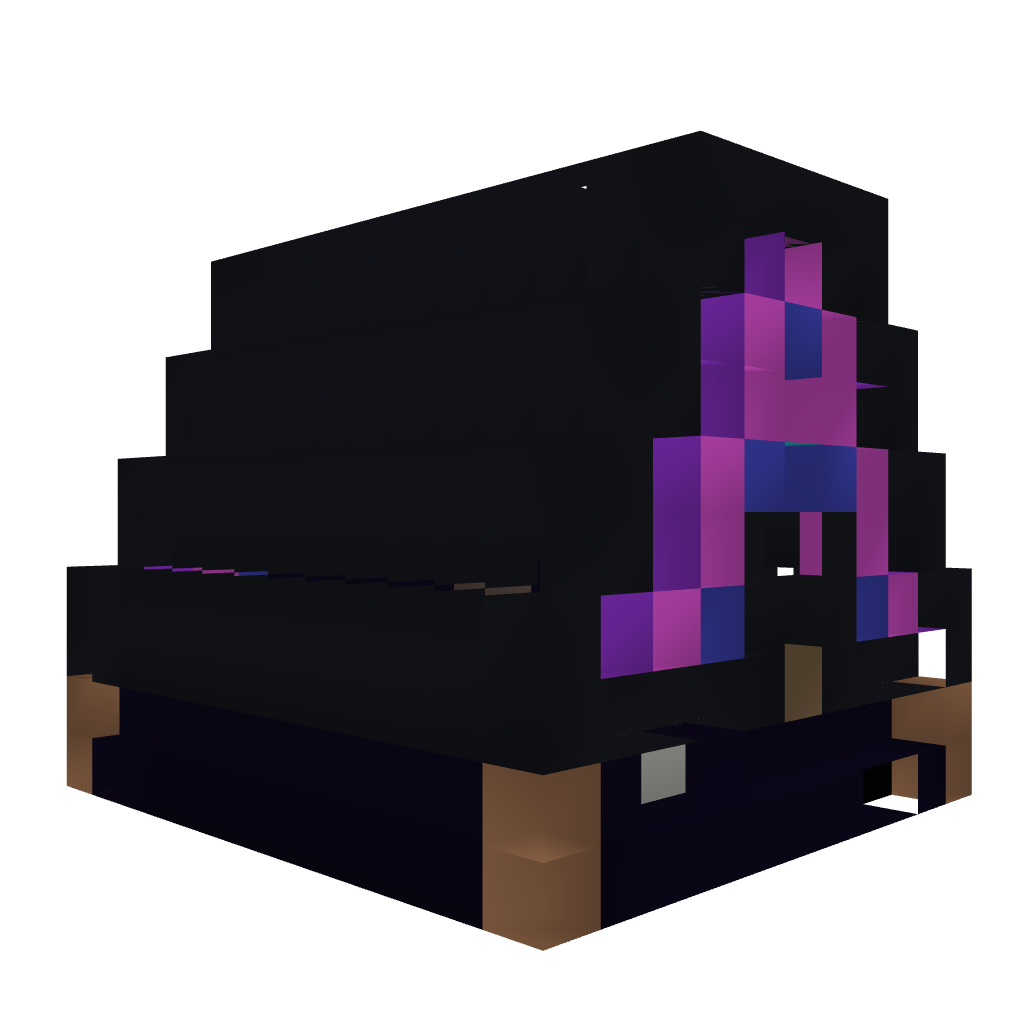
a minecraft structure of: Carnival Game #3 (Fortune Teller)